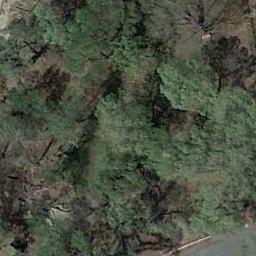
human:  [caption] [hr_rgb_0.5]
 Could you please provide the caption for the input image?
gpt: The forest is on the bare land .

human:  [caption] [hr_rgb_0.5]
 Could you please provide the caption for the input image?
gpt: Many sparse green trees are in a forest beside a road .

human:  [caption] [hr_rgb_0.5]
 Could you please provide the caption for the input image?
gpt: The forest has some sparse sage green trees .

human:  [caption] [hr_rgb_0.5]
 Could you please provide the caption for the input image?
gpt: The forest was flooded .

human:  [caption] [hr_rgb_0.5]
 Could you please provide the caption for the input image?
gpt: A sparse forest with some green trees .